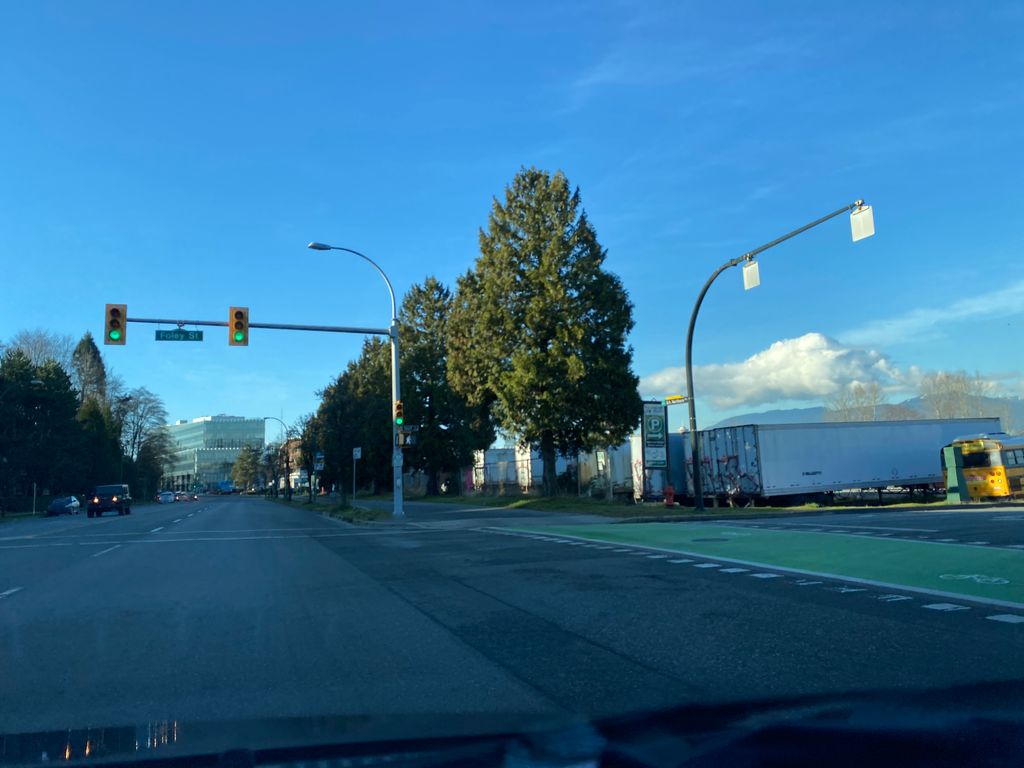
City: vancouver